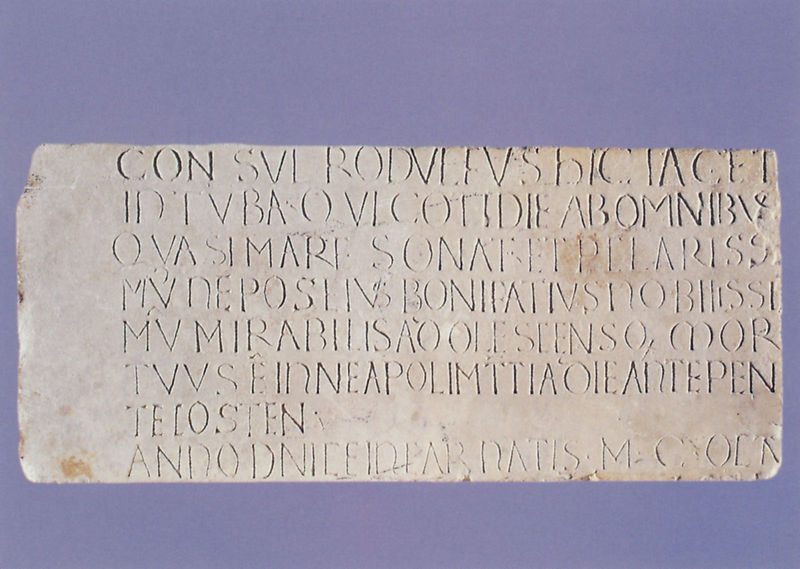
Titel: Epitaph des Konsul Rudolfo und seines Neffen Bonifazio
Standort: Pisa, Dom (EU - I - Toskana)
Schlagwörter: blau, stein, relief, schrift, tafel, inschrift, platte, foto, text, buchstaben, gravur, fragment, gut, gedenkstein, latein, majuskel, bonifatius, atein, consul